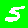
Digit: 5